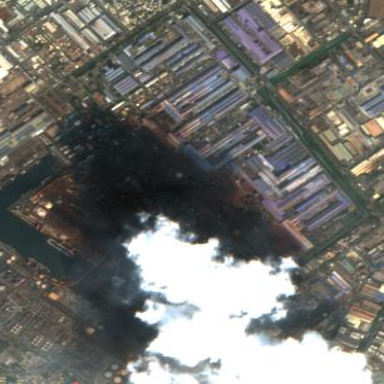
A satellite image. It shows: Industrial area with steelworks surrounded by wall.